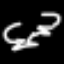
Label: frog